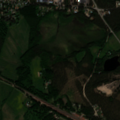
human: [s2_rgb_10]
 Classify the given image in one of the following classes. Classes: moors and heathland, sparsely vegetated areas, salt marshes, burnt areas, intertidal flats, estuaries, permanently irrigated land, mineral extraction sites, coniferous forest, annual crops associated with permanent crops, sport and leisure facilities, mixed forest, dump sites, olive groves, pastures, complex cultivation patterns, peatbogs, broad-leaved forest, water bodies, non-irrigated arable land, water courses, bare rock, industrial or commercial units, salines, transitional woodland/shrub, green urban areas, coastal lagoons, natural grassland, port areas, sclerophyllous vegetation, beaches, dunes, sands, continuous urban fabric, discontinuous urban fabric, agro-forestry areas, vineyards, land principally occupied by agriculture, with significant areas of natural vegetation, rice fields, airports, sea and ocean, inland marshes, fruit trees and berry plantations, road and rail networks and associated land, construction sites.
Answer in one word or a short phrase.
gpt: discontinuous urban fabric, non-irrigated arable land, land principally occupied by agriculture, with significant areas of natural vegetation, coniferous forest, mixed forest, transitional woodland/shrub